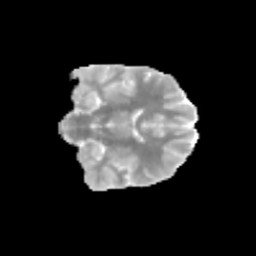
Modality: MD
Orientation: coronal
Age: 13
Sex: female
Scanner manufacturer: siemens
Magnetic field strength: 3 T
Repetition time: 3.8 s
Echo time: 0.07 s